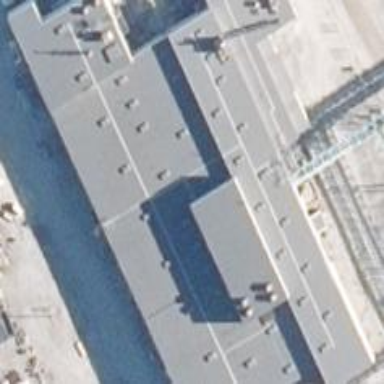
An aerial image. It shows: Industrial building.